Question: I am new to Swift and having fits with the UIView class. I have a TableView (below) with a View object (left) and Label (right). The table itself works fine and the labels appear as expected.

Where I am having trouble is that I want the View object next to the label to contain various shapes and colors depending on the values in the array that support the table...
'''
var tArray = [["Row 1","Row 2", "Row 3", "Row 4", "Row 5"],
["Circle","Circle","Square","Square","Diamond"],
["Blue","Red","Green","Red","Purple"]]
'''
So next to "Row 1", I want to have a blue circle, etc. I have linked the View object to a custom class. But I need an approach to dynamically create the shapes and fill with appropriate colors.
In the TableViewController, I have the following, which is calling the Symbol class, and I am getting back a black circle (I hard-coded circle for now)...
'''
override func tableView(tableView: UITableView, cellForRowAtIndexPath indexPath: NSIndexPath) -> UITableViewCell {
let cell = tableView.dequeueReusableCellWithIdentifier("Cell", forIndexPath: indexPath)
cell.cellLabel.text = tArray[0][indexPath.row]
cell.cellSymbol = Symbol.init()
return cell
}
'''
In my custom Symbol class:
'''
import UIKit
class Symbol: UIView {
var inColor: String
var inShape: String
init (in_color: String, in_shape: String) {
self.inColor = in_color
self.inShape = in_shape
super.init(frame: CGRect(x: 0, y: 0, width: 70, height: 70))
}
override func drawRect(rect: CGRect) {
let path = UIBezierPath(ovalInRect: rect)
switch self.inColor {
case "Green" : UIColor.greenColor().setFill()
case "Blue" : UIColor.blueColor().setFill()
case "Yellow" : UIColor.yellowColor().setFill()
case "Cyan" : UIColor.cyanColor().setFill()
case "Red" : UIColor.redColor().setFill()
case "Brown" : UIColor.brownColor().setFill()
case "Orange" : UIColor.orangeColor().setFill()
case "Purple" : UIColor.purpleColor().setFill()
case "Grey" : UIColor.darkGrayColor().setFill()
default: UIColor.blackColor().setFill()
}
path.fill()
}
required init?(coder aDecoder: NSCoder) {
self.inColor = ""
self.inShape = ""
super.init(coder: aDecoder)
}
override init(frame: CGRect) {
self.inColor = ""
self.inShape = ""
super.init(frame: frame)
}
'''
}
I may be going about this all wrong and am open to other approaches entirely. In order to compile, I had to add the required init? and override init(frame: CGRect) entires. I also had to put in the initialization of the self.inColor and .inShape to compile, but since I'm not passing in the parameters to those, I have nothing to assign.
So what I get is a black circle every time. I hard-coded circle for now to keep it simple. The switch self.inColor is nil every time, so it is going down to the default case.
Any suggestions would be greatly appreciated!!!!
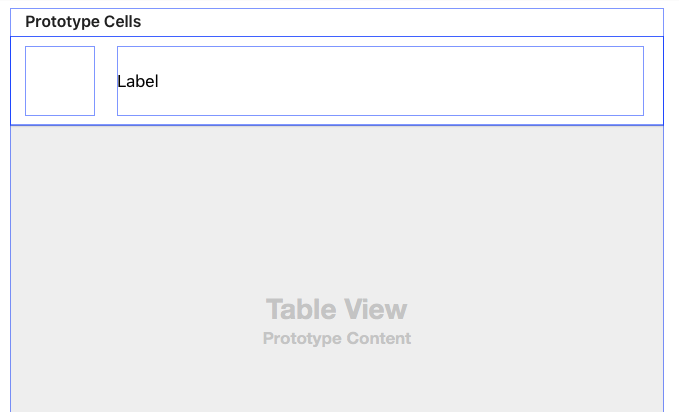
Answer: The "always black" error in your code has been addressed by <URL>. Below are suggested improvements.
# @IBInspectable
Replace your entire 'Symbol' class with this:
'''
@IBDesignable class Symbol: UIView {
var color = UIColor.blackColor()
@IBInspectable var inColor: String = "Black" {
didSet {
switch inColor {
case "Green" : color = UIColor.greenColor()
case "Blue" : color = UIColor.blueColor()
case "Yellow" : color = UIColor.yellowColor()
case "Cyan" : color = UIColor.cyanColor()
case "Red" : color = UIColor.redColor()
case "Brown" : color = UIColor.brownColor()
case "Orange" : color = UIColor.orangeColor()
case "Purple" : color = UIColor.purpleColor()
case "Grey" : color = UIColor.darkGrayColor()
default: color = UIColor.blackColor()
}
}
}
override func drawRect(rect: CGRect) {
color.setFill()
let path = UIBezierPath(ovalInRect: rect)
path.fill()
}
}
'''
Use it just the same way you would use the previous one ('cell.cellSymbol.inColor =' ...). It will have the advantage of also being visually editable from Interface Builder. It also does not require special initialization (no 'init').
This implementation has the added advantage to accept a 'UIColor' directly, as in 'cell.cellSymbol.color =' ...
Further improvements include using the 'tintColor' instead of creating your own instance, case-insensitive colors, enum instead of names.